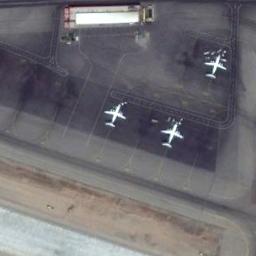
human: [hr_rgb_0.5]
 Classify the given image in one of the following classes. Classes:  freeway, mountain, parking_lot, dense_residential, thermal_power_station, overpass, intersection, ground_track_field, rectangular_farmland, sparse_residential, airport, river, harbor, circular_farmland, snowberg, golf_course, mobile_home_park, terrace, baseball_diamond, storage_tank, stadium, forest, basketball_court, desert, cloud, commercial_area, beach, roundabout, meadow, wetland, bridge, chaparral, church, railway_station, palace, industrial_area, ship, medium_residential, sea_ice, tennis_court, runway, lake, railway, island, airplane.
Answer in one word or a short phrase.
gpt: airplane